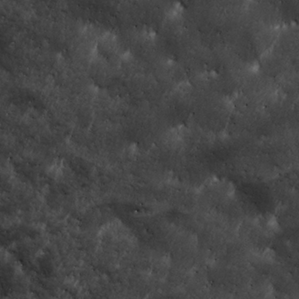
Label: non_frost